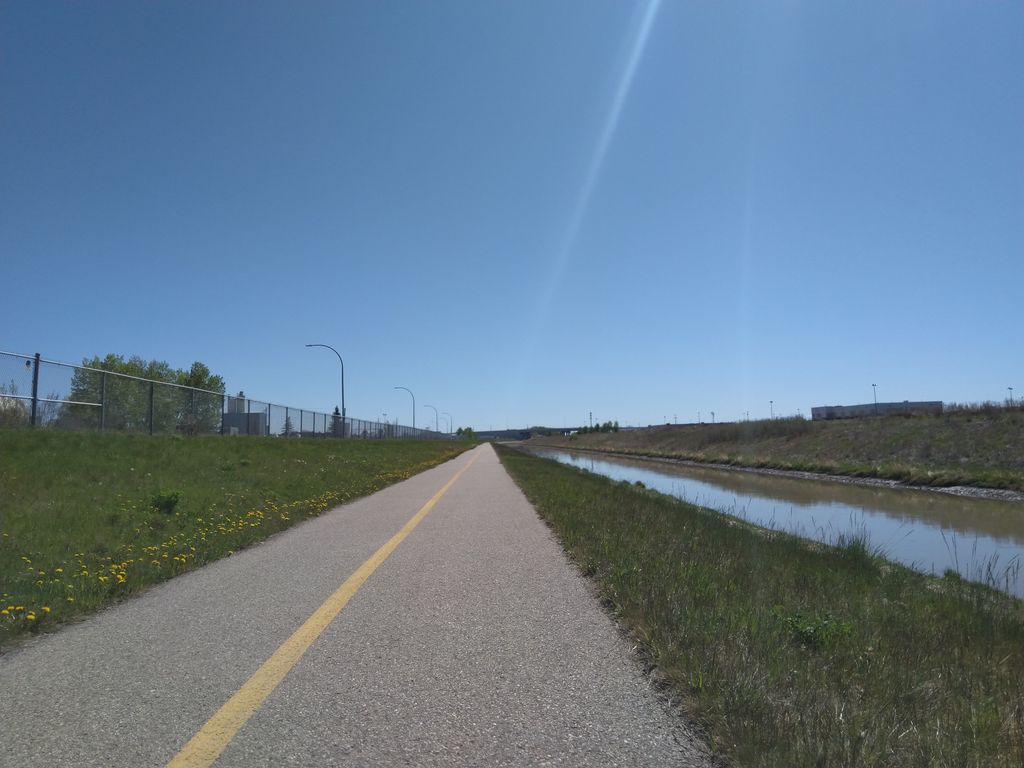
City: calgary